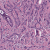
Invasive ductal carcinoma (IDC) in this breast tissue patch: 1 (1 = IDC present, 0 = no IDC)